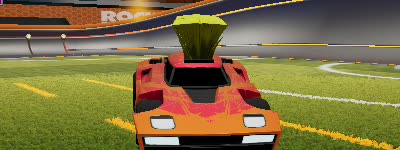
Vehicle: breakout